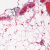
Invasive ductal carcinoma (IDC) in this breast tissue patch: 0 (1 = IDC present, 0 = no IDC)